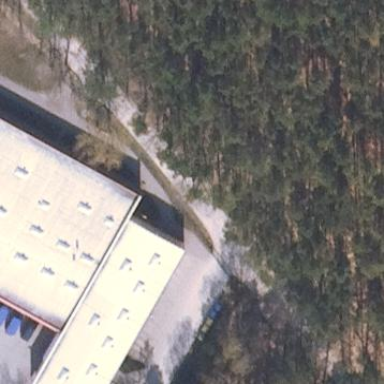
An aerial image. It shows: Gabled building with grey roof oriented along its length.